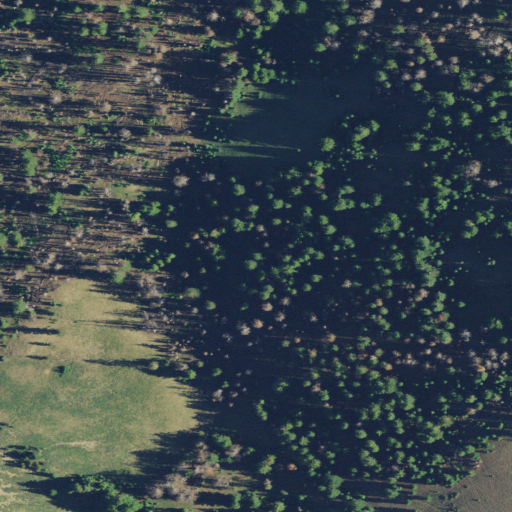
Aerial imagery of mountain in Oregon named Goose Nest containing evergreen forest, grassland, shrub, and barren land